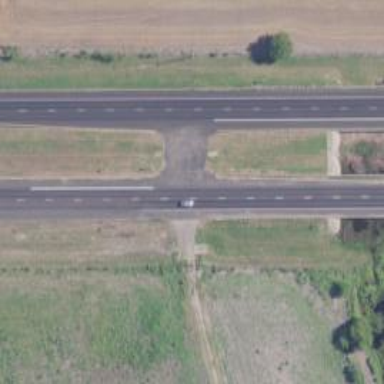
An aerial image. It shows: Trunk link highway with asphalt surface.